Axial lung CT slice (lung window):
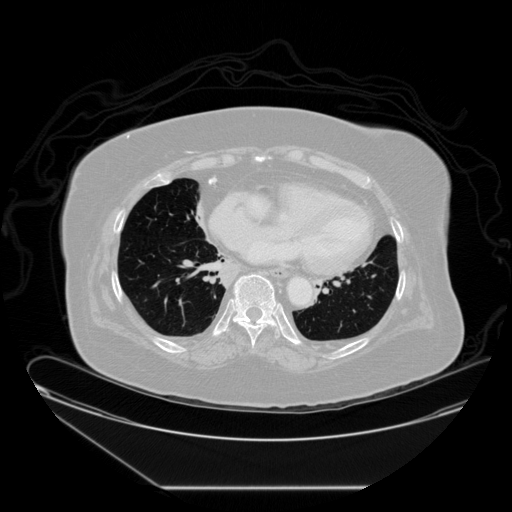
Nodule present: no